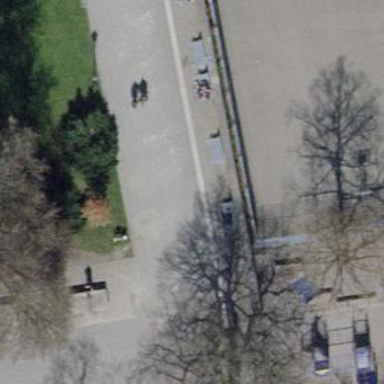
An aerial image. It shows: Bench.